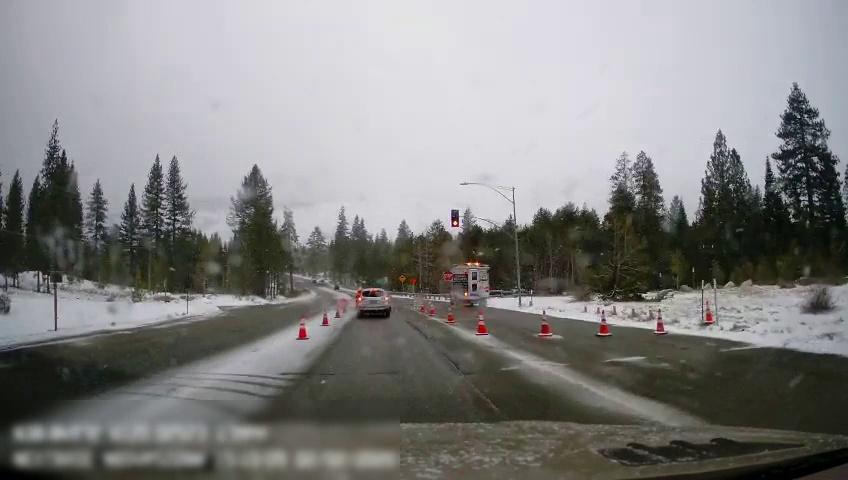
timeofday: Day
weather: Snowy
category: Drivable Space
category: Vehicles | Truck
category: Vehicles | SUV
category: Pedestrians
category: Lanes | Alternate Lane
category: Traffic | Lights
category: Traffic | Signs
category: Traffic | Signs
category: Traffic | Signs
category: Traffic | Signs
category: Traffic | Signs